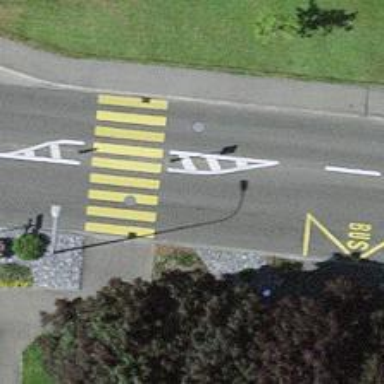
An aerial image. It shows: Zebra crossing with crossing island.